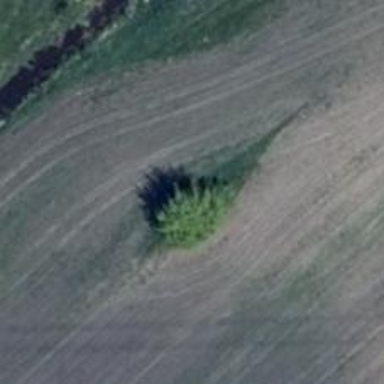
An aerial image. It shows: Hunting stand.